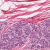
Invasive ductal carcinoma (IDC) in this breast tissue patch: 0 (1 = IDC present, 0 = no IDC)